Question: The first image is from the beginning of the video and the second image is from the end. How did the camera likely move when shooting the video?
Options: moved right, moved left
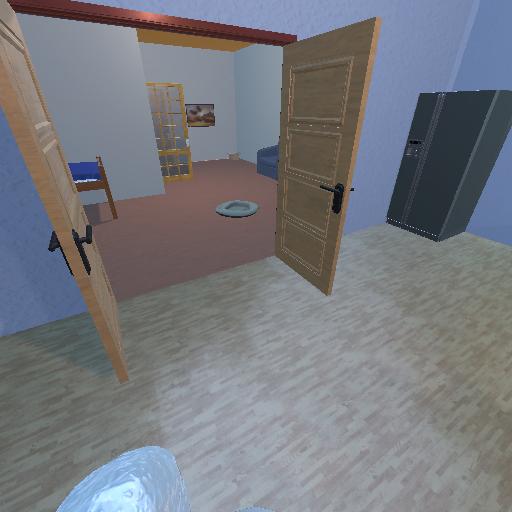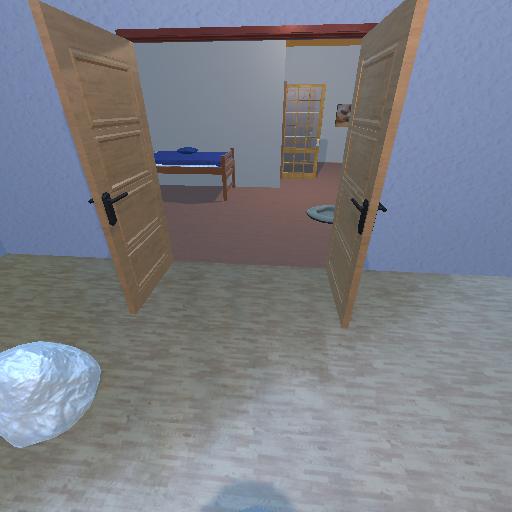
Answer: moved right